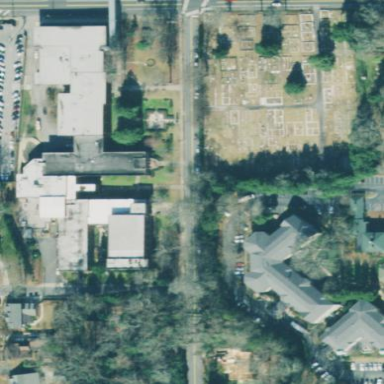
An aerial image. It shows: Cemetery.